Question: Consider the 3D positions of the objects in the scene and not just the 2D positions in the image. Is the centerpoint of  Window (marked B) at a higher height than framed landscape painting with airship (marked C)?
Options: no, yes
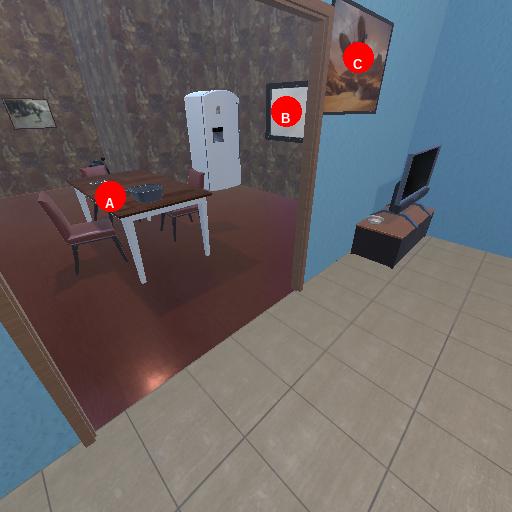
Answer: no